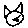
Label: cat